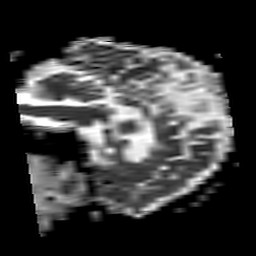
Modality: ADC
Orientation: sagittal
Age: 46
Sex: female
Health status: ill
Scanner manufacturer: philips
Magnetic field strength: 3 T
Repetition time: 3.8 s
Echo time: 0.09 s